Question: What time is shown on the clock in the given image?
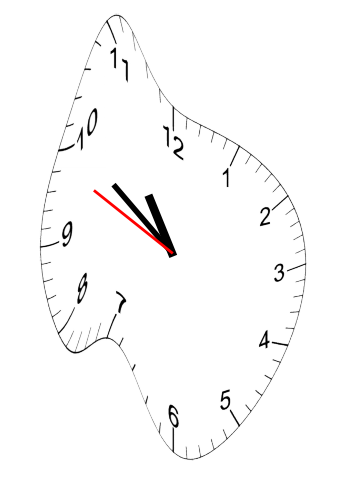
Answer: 10:50:49